Question: Say you are given the following UML class diagram:

Can a variable of type 'Mystery' invoke the function 'DoSomething()'?
I understand that an object (say 'Mystery X;') could call 'GetA()' to access the private variable 'int a'
and to access the public variable 'int b' all you need is 'X.b'
but how could this object, 'X', access the private function 'DoSomething()'
if it's even possible?
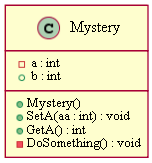
Answer: I had difficulty understanding exactly what you are asking, but I think I've figured it out.
If you are asking if, given the following declaration:
'''
class Mystery
{
/*...*/
private:
void DoSomething();
};
'''
you can do something like this:
'''
Mystery m;
m.DoSomething();
'''
...then the answer is no. You cannot call 'private' member functions (or refer to 'private' member variables) from outside the context of the class. Only another member function of 'Mystery' can call the 'private's. For example:
'''
void Mystery::Foo()
{
DoSomething(); // this would be possible if Foo() is a member of Mystery
}
'''
EDIT:
Not only can you not call 'private' members from outside the class, you also can't call them from subclasses. For example, this is not valid:
'''
class Base
{
private:
void Foo() {};
};
class Child : public Base
{
public:
void Bar()
{
Foo(); // ERROR: Can't call private method of base class
}
};
'''